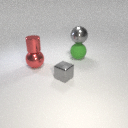
small gray metal cube to the right of large red metal sphere